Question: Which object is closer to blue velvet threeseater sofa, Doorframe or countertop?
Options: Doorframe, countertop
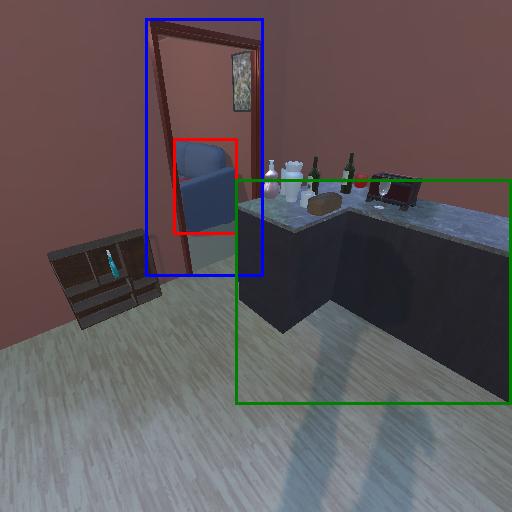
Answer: Doorframe